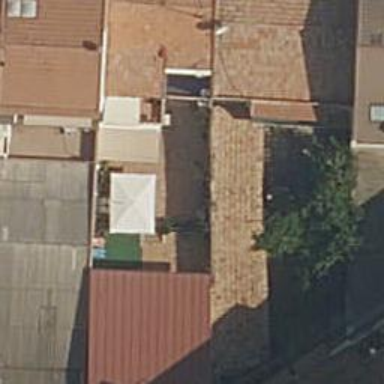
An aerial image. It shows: Part of building.